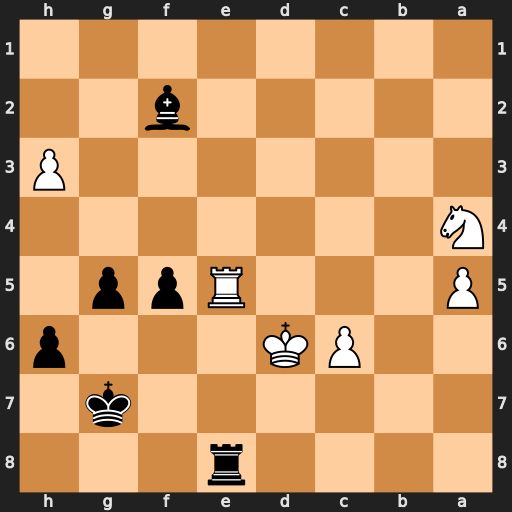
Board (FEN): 4r3/6k1/2PK3p/P3Rpp1/N7/7P/5b2/8
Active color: b
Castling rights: -
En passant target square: -
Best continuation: Bg3 Kd7 Rxe5